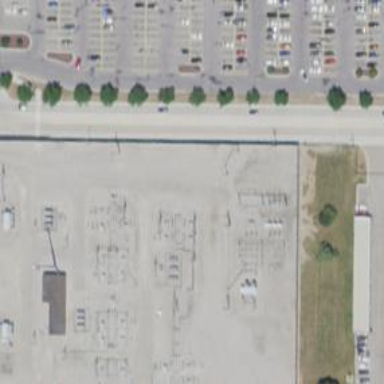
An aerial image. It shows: Switch used for power control.